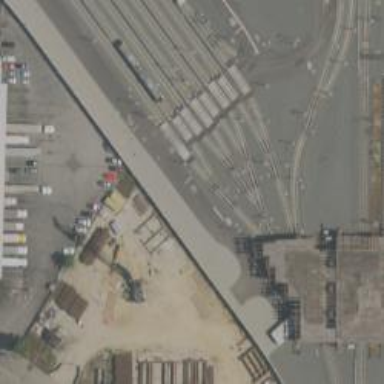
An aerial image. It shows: Light rail yard with electrified contact lines.